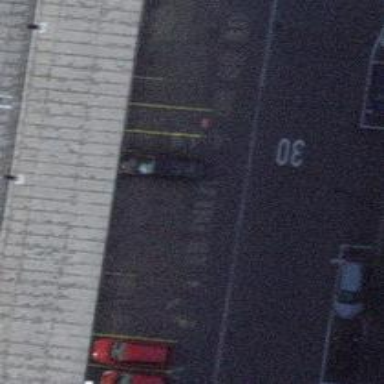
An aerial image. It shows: Street-side parking area.